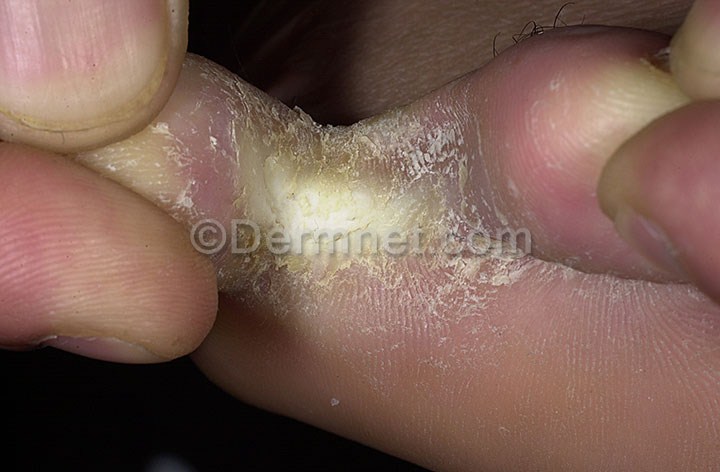
Disease: Tinea Ringworm Candidiasis and other Fungal Infections